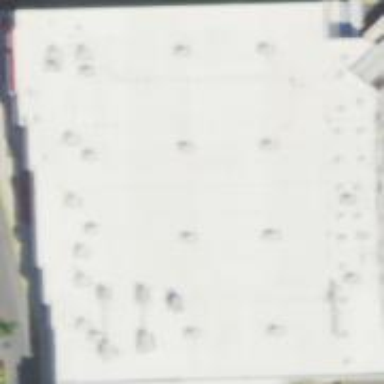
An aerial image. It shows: Retail building that houses department store.